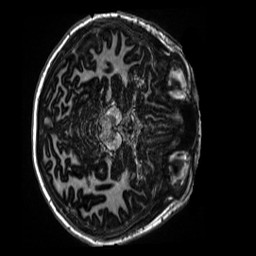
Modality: MP2RAGE
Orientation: axial
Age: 9
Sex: female
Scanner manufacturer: siemens
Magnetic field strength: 3 T
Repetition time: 4 s
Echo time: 0.00303 s